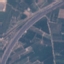
Land use / land cover: Highway